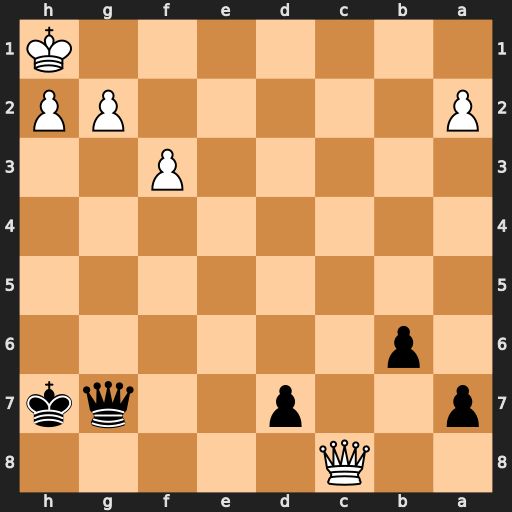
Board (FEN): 2Q5/p2p2qk/1p6/8/8/5P2/P5PP/7K
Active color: b
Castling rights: -
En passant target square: -
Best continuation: Qa1+ Qc1 Qxc1#